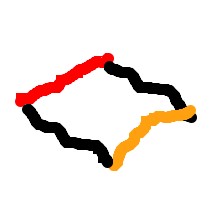
Shape: rhombus